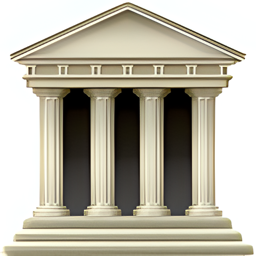
Name: classical building
Emoji: 🏛
Group: Travel & Places
Sub-group: place-building